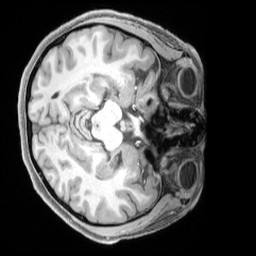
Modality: T1w
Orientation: axial
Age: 23
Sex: female
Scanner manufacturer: siemens
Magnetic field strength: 3 T
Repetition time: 2.4 s
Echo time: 0.00224 s